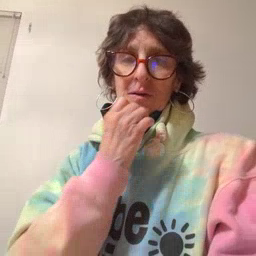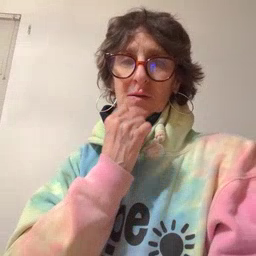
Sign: underwear